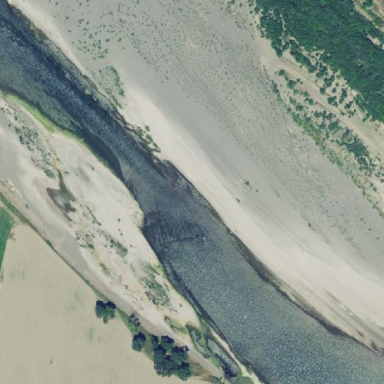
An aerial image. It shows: River flowing through the landscape.